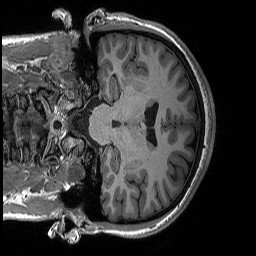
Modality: T1w
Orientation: coronal
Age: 18
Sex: female